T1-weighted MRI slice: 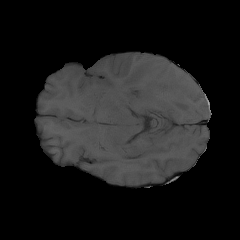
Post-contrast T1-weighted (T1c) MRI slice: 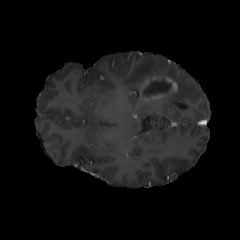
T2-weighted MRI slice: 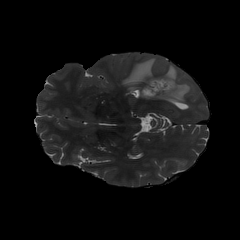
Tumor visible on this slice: yes